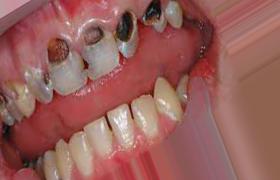
Condition: Caries